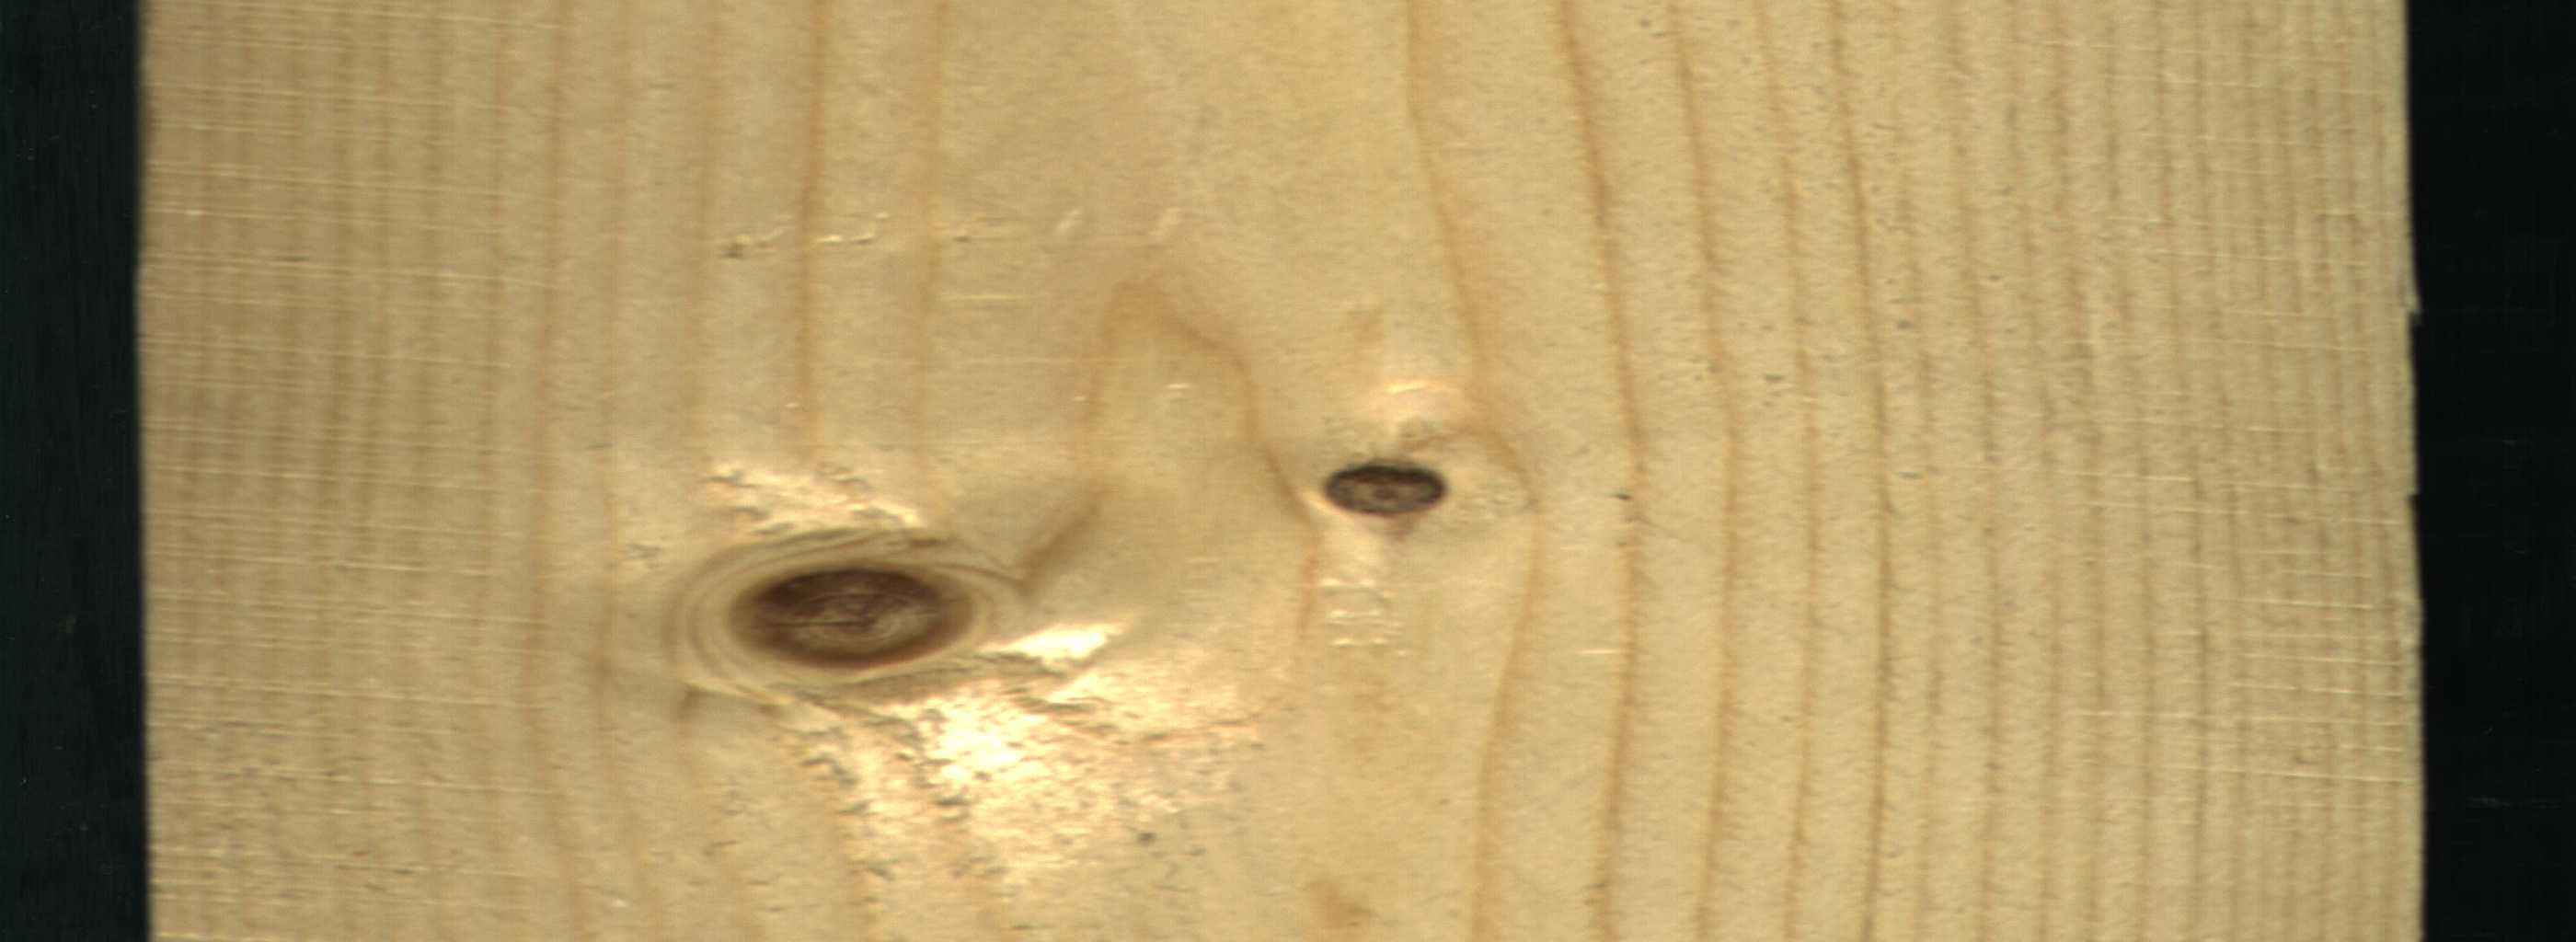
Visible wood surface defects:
Dead_Knot
Dead_Knot